Question:
Here I'am checking if
is equal to but despite that they are same, it doesnt accept them same and does not perform the code in if statement. The blind one is me or Visual Basic ?
Big Pic : <URL>
Edit:
'''
For t = 1 To WebBrowserEx1.Document.All.Count
Dim abc = "<LI style=""PADDING-BOTTOM: 2px; PADDING-TOP: 2px"">Hata olustu. Islem tamamlanamamistir. "
If WebBrowserEx1.Document.All.Item(t).OuterHtml = abc Then
WebBrowserEx1.Navigate("http://uyg.sgk.gov.tr/vizite/tarihGiris.do")
loc = "giris"
WebBrowserEx1.Update()
yeniSayfa = True
Exit For
End If
Next
'''
Value of WebBrowserEx1.Document.All.Item(t).OuterHtml in watch:
"Hata olustu. Islem tamamlanamamistir. "
The Value of abc in watch:
"Hata olustu. Islem tamamlanamamistir. "
I think big pic should be more explanatory.
Second try with type correction
'''
For t = 1 To WebBrowserEx1.Document.All.Count
Dim abc As String
abc = "<LI style=""PADDING-BOTTOM: 2px; PADDING-TOP: 2px"">Hata olustu. Islem tamamlanamamistir. "
If WebBrowserEx1.Document.All.Item(t).OuterHtml = abc Then
WebBrowserEx1.Navigate("http://uyg.sgk.gov.tr/vizite/tarihGiris.do")
loc = "giris"
WebBrowserEx1.Update()
yeniSayfa = True
Exit For
End If
Next
'''
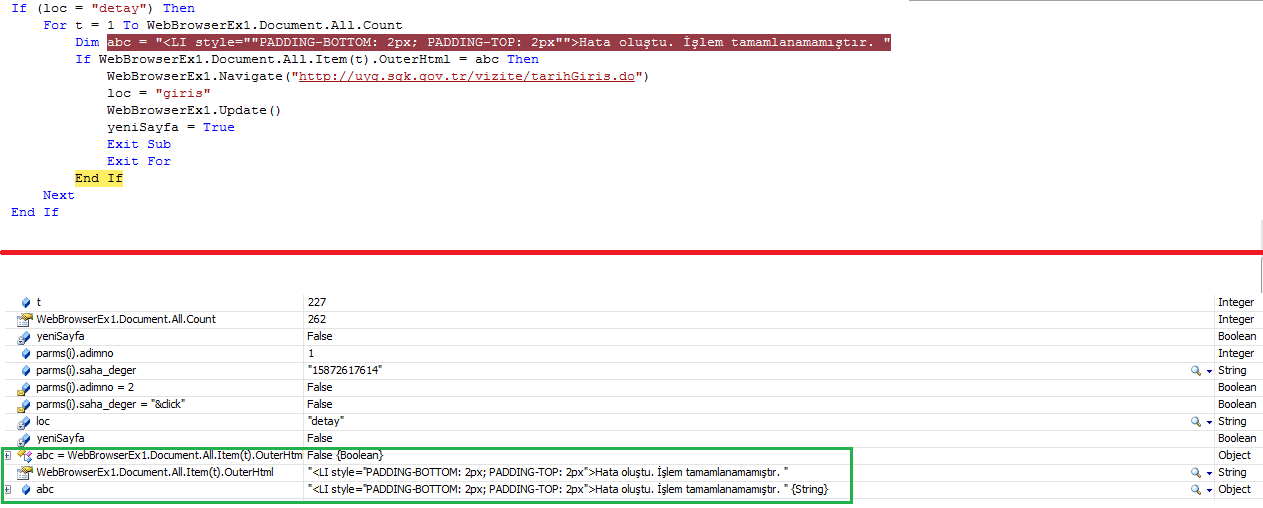
Answer: Since abc variable is of type "Object", the '=' operator is checking for equality. The object referred to by abc may be a string, but since the variable is merely typed as an Object, you get the reference comparison. Since those two objects do not refer to the same block of memory, the compare returns 'False'. Change your 'abc' declaration to look like this:
'''
Dim abc As String = "<LI ... "
'''
Some other things to look for:
- -